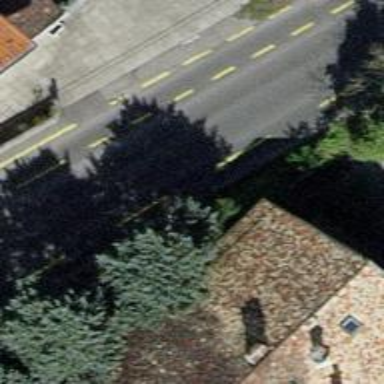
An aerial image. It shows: Secondary road with asphalt surface and designated cycle lane.